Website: apple
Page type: account-selection
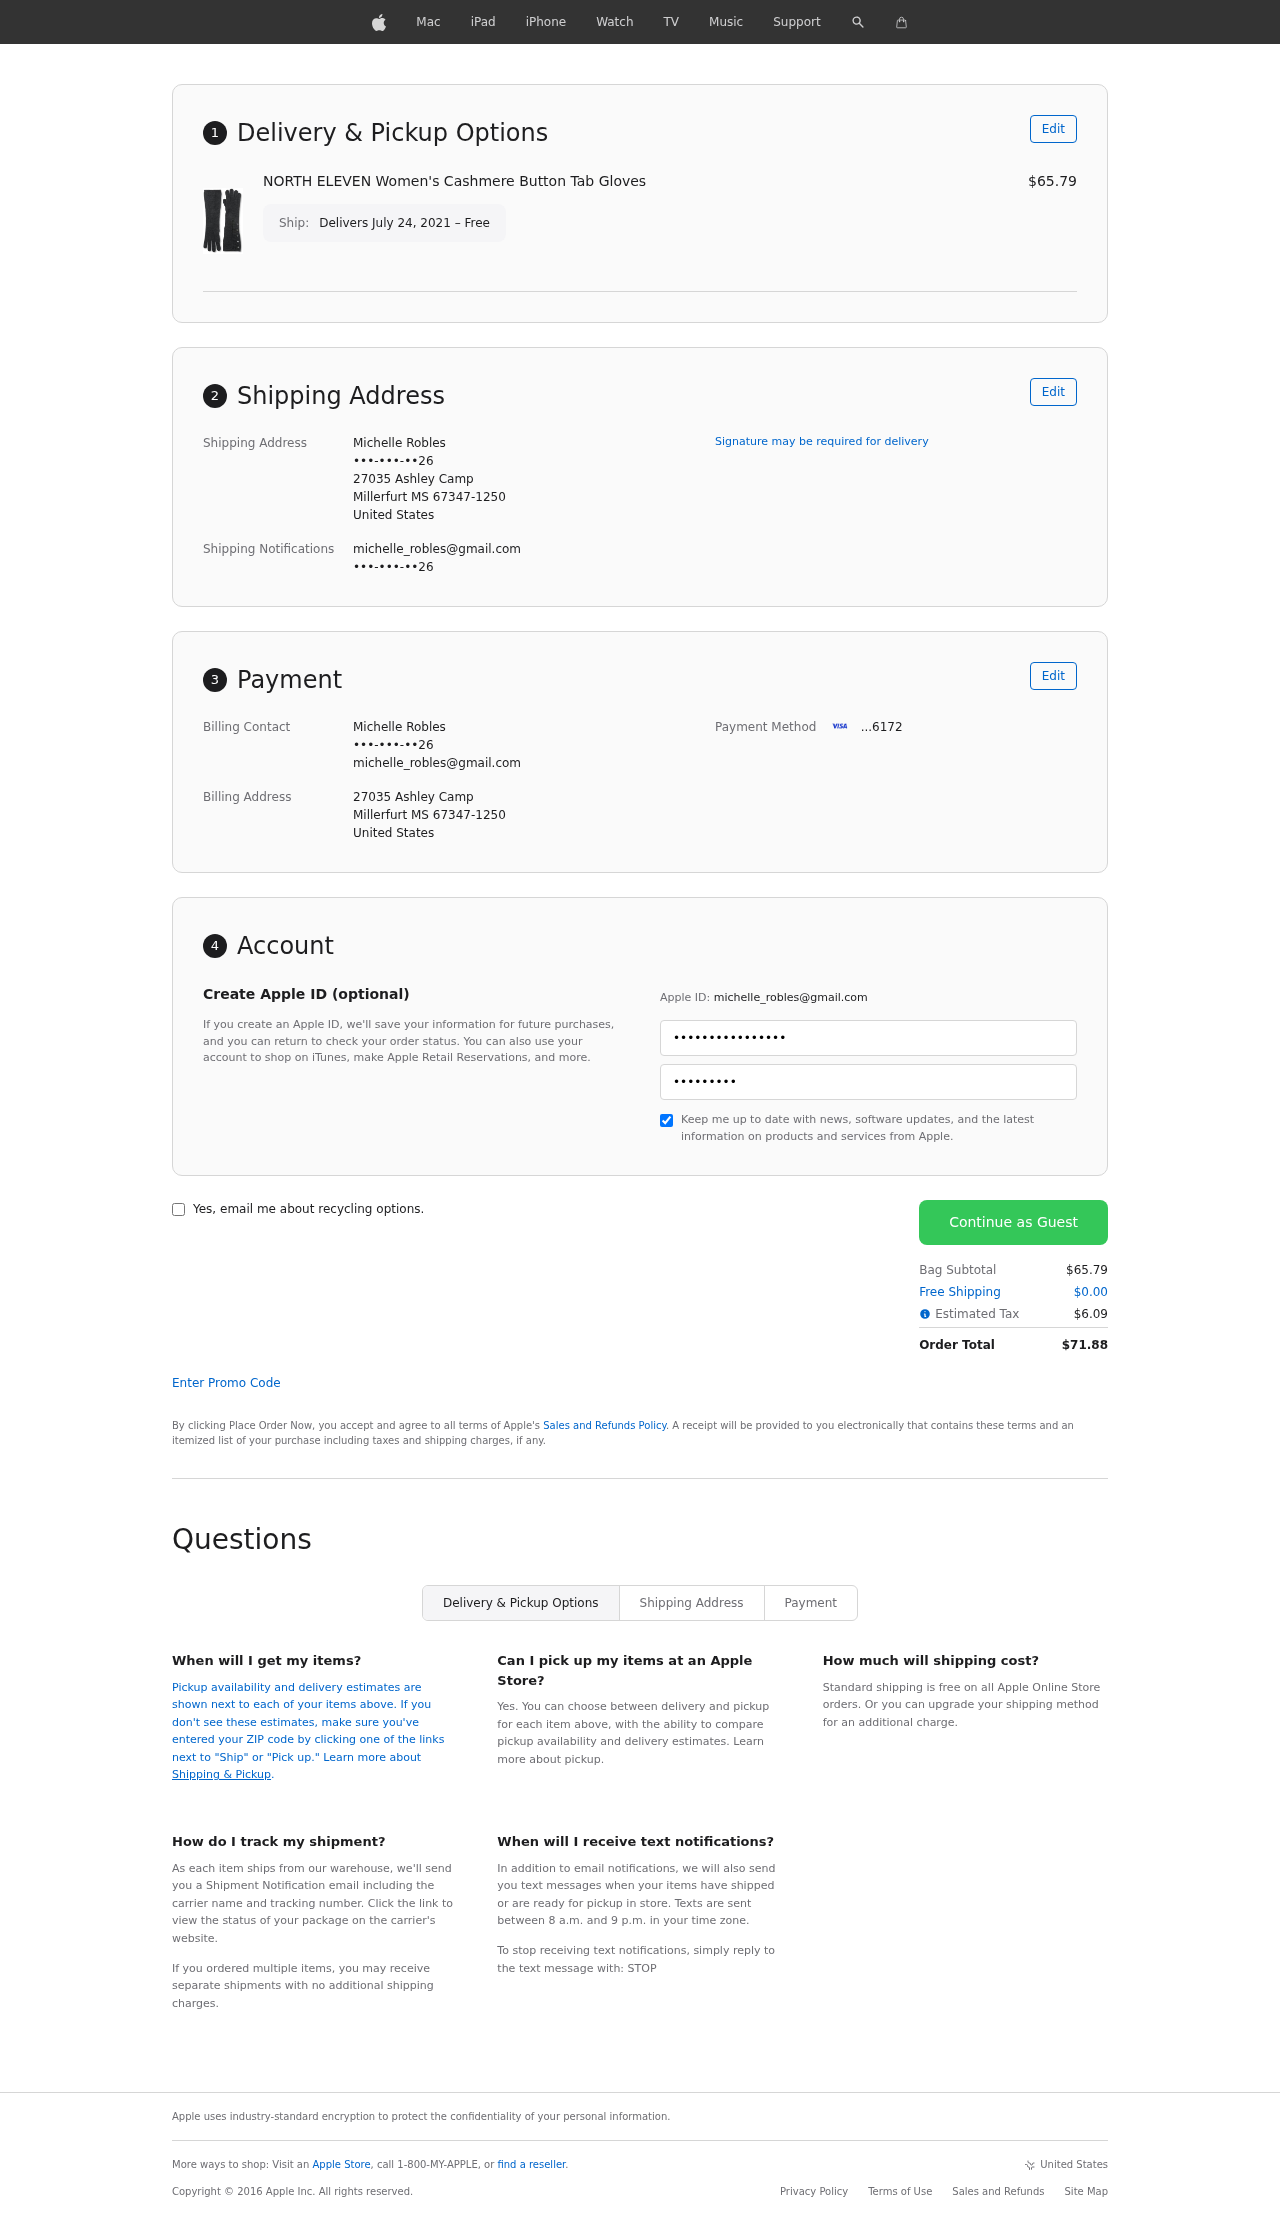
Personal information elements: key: PII_CARD_LAST4
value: ...6172
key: PII_CITY
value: Millerfurt
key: PII_COUNTRY
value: United States
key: PII_EMAIL
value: michelle_robles@gmail.com
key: PII_FULLNAME
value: Michelle Robles
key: PII_PHONE
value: •••-•••-••26
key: PII_POSTCODE_FULL
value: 67347-1250
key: PII_POSTCODE_FULL
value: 67347
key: PII_STATE_ABBR
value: MS
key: PII_STREET
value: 27035 Ashley Camp
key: PII_PHONE2
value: •••-•••-••26
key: PII_FIRSTNAME
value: Michelle
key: PII_LASTNAME
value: Robles
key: PII_FULLNAME2
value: Michelle Robles
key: PII_FULLNAME3
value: Michelle Robles
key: PII_FIRSTNAME2
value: Michelle
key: PII_FIRSTNAME3
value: Michelle
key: PII_LASTNAME2
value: Robles
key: PII_LASTNAME3
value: Robles
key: PII_FIRSTNAME_DERIVED
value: Michelle
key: PII_LASTNAME_DERIVED
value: Robles
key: PII_FULLNAME_DERIVED
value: Michelle Robles
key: PII_NAME_FULL_DERIVED
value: Michelle Robles
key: PII_PHONE3
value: •••-•••-••26
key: PII_LOGIN_USERNAME
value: michelle_robles
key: PII_EMAIL2
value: michelle_robles@gmail.com
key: PII_EMAIL3
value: michelle_robles@gmail.com
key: PII_LOGIN_USERNAME2
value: michelle_robles
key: PII_LOGIN_USERNAME3
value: michelle_robles
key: PII_STREET2
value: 27035 Ashley Camp
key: PII_POSTCODE
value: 67347
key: PII_POSTCODE_EXT
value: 1250
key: PII_POSTCODE_NUMERIC
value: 67347
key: PII_POSTCODE_EXT_NUMERIC
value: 1250
Product elements: key: PRODUCT1_NAME
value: NORTH ELEVEN Women's Cashmere Button Tab Gloves
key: PRODUCT1_PRICE
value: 65.79
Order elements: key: ORDER_DELIVERY_DATE
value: Delivers July 24, 2021 – Free
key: ORDER_SUBTOTAL
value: $65.79
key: ORDER_SHIPPING_COST
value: $0.00
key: ORDER_TAX
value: $6.09
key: ORDER_TOTAL
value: $71.88